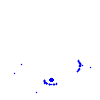
Particle: pion